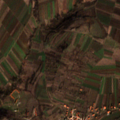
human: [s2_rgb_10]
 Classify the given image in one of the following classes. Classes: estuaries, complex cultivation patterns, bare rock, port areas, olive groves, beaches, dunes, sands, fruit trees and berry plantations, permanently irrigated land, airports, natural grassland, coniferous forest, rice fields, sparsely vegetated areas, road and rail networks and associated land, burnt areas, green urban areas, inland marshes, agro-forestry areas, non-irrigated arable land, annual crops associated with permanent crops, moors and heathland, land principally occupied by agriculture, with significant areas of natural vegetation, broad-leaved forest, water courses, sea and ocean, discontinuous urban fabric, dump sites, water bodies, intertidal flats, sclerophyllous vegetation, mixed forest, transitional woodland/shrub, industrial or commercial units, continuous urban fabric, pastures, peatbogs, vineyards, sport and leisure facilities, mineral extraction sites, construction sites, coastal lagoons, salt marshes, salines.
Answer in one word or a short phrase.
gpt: discontinuous urban fabric, non-irrigated arable land, land principally occupied by agriculture, with significant areas of natural vegetation